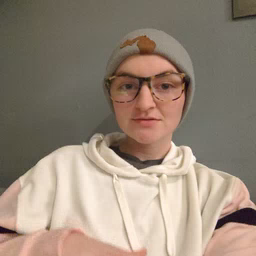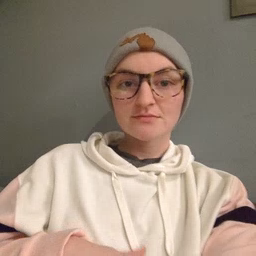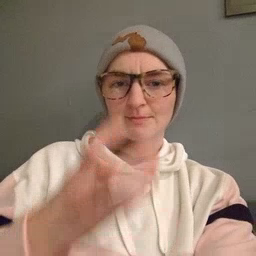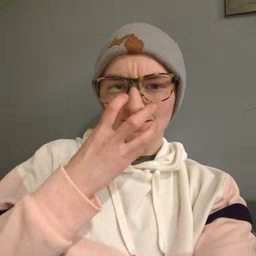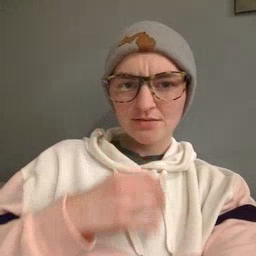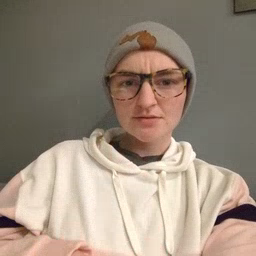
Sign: mad